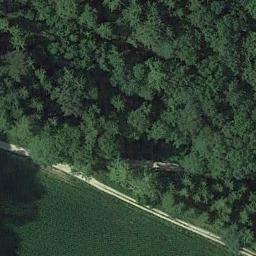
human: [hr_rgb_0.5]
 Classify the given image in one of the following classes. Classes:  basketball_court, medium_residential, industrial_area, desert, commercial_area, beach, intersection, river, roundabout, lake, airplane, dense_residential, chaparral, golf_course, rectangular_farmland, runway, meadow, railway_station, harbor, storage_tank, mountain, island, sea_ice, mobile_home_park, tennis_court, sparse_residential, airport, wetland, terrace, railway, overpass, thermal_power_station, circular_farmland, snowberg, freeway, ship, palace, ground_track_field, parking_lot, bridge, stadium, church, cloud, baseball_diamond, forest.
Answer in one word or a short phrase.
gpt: forest